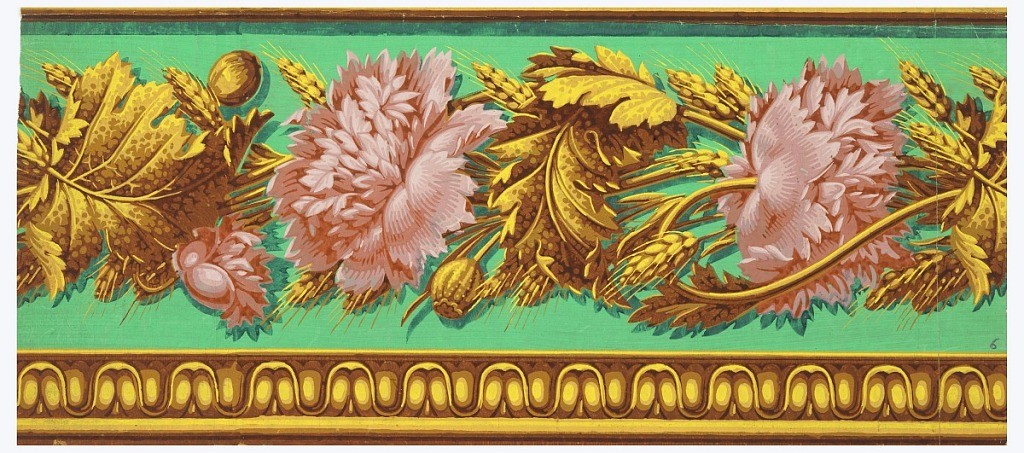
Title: Border
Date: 1805–1815
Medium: Block-printed on handmade paper
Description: Horizontal rectangle. Leaf motif across top, in yellow and red-orange. Below, peonies in pink and leaves in yellow and red-orange, on green ground.